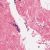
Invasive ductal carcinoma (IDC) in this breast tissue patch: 0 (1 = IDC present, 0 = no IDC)